九年级 · 解析几何
(本小题8.0分)

如图, 四边形 $A B C D$ 内接于圆, $A D, B C$ 的延长线交于点 $E, F$ 是 $B D$ 延长线上任意一点, $A B=A C$.

(1)求证: $D E$ 平分 $\angle C D F$;

(2)求证: $\angle A C D=\angle A E B$.

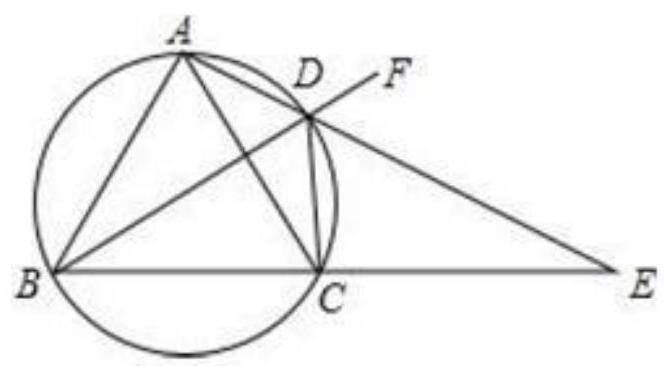
答案: (1)证明: $\because$ 四边形 $A B C D$ 内接于圆,

$\therefore \angle A B C+\angle A D C=180^{\circ}$,

$\because \angle C D E+\angle A D C=180^{\circ}$,

$\therefore \angle C D E=\angle A B C$,

由圆周角定理得, $\angle A C B=\angle A D B$,

又 $\because \angle A D B=\angle F D E$,
$\therefore \angle A C B=\angle F D E$,

$\because A B=A C$,

$\therefore \angle A C B=\angle A B C$,

$\therefore \angle F D E=\angle C D E$,

即 $D E$ 平分 $\angle C D F$;

(2)证明: $\because \angle A C B=\angle A B C$,

$\therefore \angle C A E+\angle E=\angle A B D+\angle D B C$,

又 $\because \angle C A E=\angle D B C$,

$\therefore \angle E=\angle A B D$,

$\therefore \angle A C D=\angle A E B$.

解析: 本题考查了角平分线的性质与判定, 圆周角定理, 以及圆内接四边形的性质.

(1)由 $\angle A B C+\angle A D C=180^{\circ}, \angle C D E+\angle A D C=180^{\circ}$, 推出 $\angle C D E=\angle A B C$, 由 $\angle E D F=\angle A D B=\angle A C B$,以及 $A B=A C$, 推出 $\angle A B C=\angle A C B$, 即可推出 $\angle E D F=\angle C D E$, 即可解决问题;

(2) 由 $\angle A C B=\angle A B C$, 得出 $\angle C A E+\angle E=\angle A B D+\angle D B C$, 再由 $\angle C A E=\angle D B C$, 得出 $\angle E=\angle A B D$,可得 $\angle A C D=\angle A E B$.